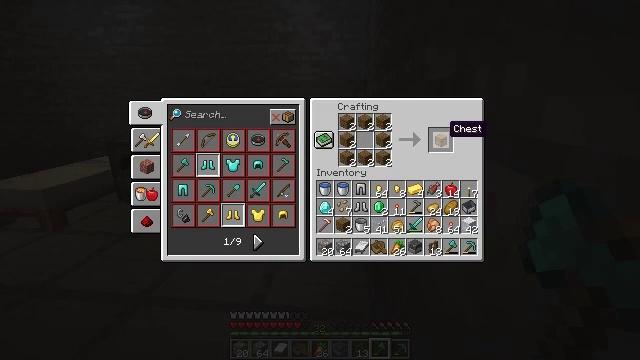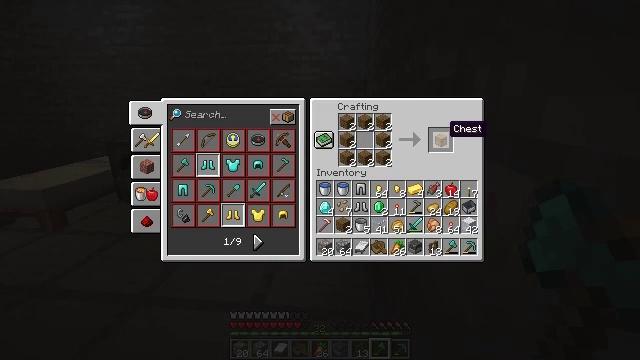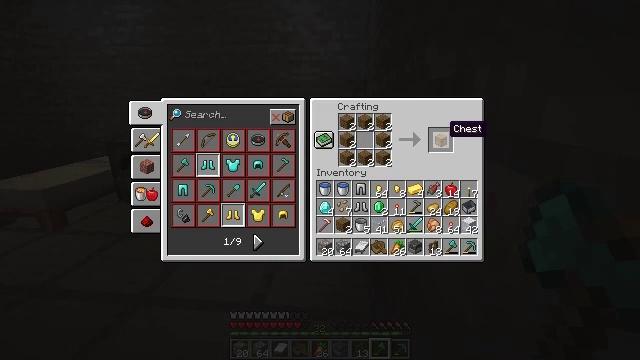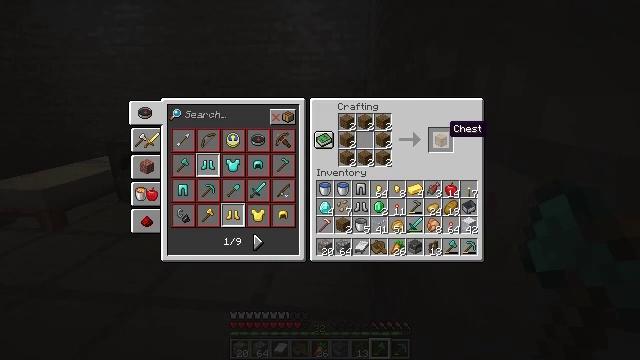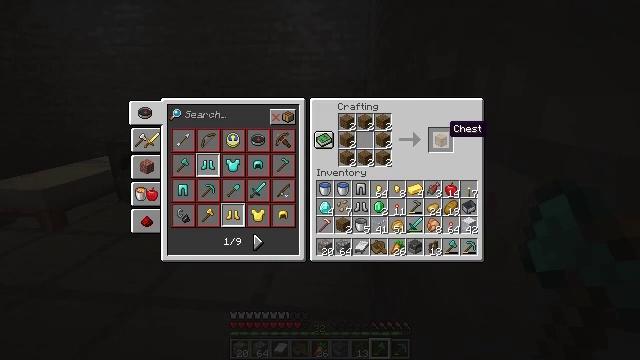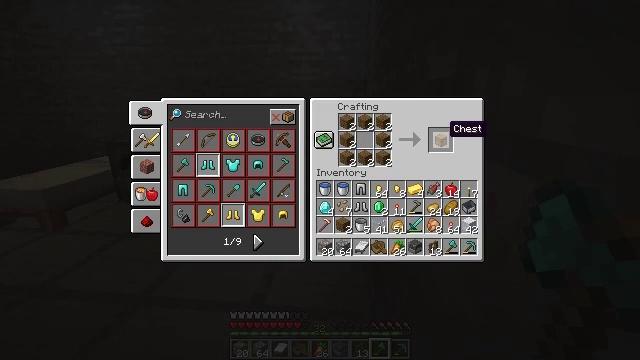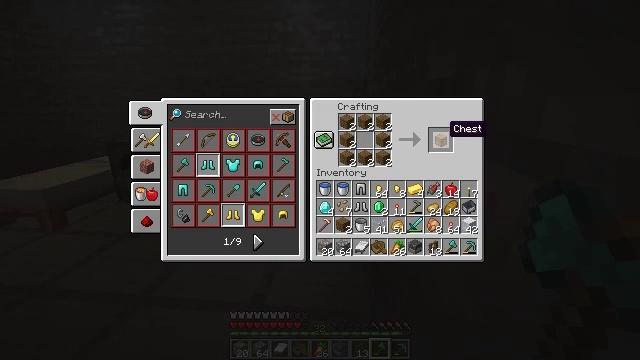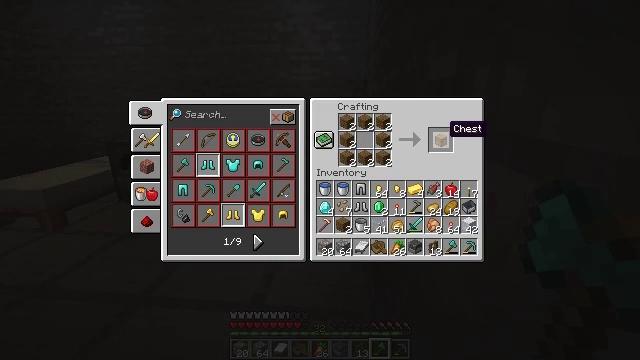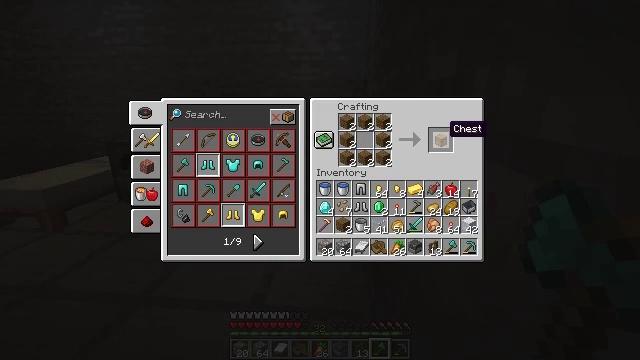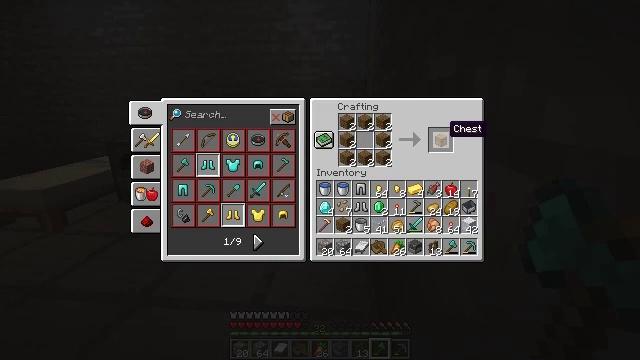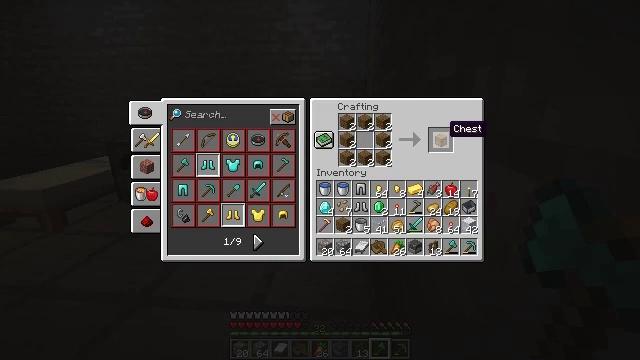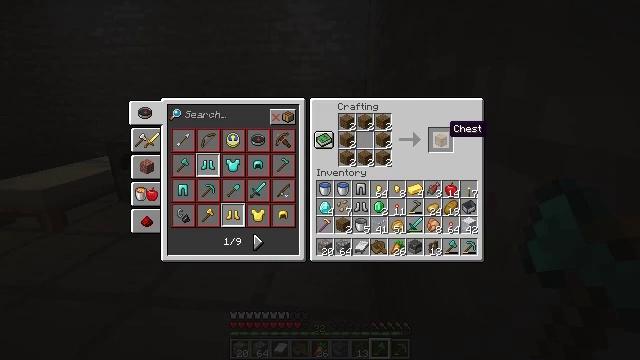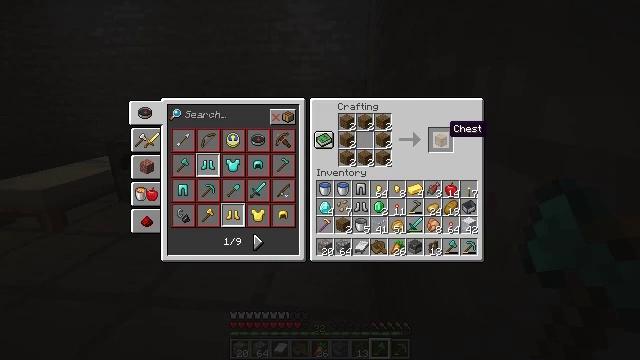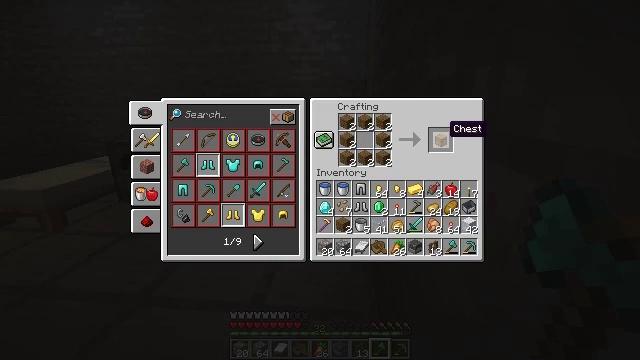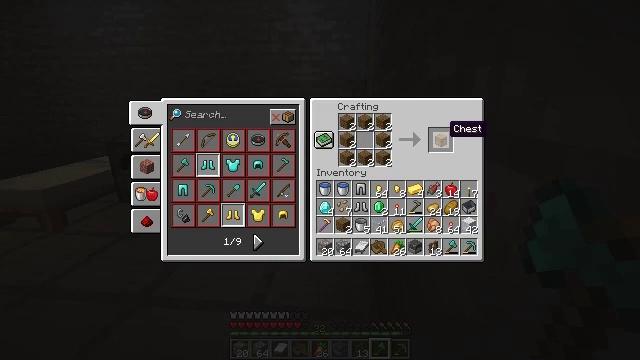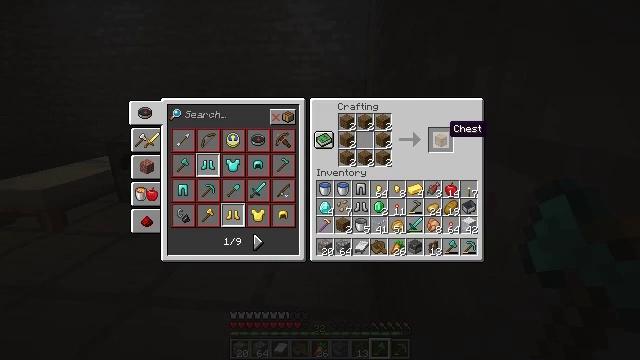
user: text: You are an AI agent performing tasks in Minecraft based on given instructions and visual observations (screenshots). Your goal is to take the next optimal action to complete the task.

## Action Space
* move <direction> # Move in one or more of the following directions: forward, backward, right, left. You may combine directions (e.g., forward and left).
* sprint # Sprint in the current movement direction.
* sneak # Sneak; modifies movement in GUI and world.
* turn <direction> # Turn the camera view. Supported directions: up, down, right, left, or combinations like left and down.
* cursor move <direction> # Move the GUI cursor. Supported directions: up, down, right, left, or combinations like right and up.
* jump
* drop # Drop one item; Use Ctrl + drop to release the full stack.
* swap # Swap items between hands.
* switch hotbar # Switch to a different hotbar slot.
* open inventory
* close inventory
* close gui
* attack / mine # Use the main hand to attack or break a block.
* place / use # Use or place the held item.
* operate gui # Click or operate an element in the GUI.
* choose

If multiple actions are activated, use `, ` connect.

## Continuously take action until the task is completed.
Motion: motion action
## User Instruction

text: Drop a spruce boat.
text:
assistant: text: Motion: no_op
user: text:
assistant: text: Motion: no_op
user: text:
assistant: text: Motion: no_op
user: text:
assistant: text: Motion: no_op
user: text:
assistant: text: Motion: no_op
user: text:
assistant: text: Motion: no_op
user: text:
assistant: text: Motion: no_op
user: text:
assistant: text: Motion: no_op
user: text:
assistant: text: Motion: no_op
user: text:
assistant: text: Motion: no_op
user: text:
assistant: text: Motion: no_op
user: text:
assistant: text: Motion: no_op
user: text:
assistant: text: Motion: no_op
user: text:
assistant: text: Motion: no_op
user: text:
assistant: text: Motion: no_op
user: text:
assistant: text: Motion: no_op
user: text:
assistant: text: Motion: no_op
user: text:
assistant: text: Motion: no_op
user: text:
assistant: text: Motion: no_op
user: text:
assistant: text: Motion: no_op
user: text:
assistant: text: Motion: no_op
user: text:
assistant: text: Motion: no_op
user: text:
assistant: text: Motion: no_op
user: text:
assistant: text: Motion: no_op
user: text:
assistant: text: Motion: no_op
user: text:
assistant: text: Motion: no_op
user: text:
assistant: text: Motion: no_op
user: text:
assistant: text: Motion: no_op
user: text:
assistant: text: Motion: no_op
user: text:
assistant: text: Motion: no_op